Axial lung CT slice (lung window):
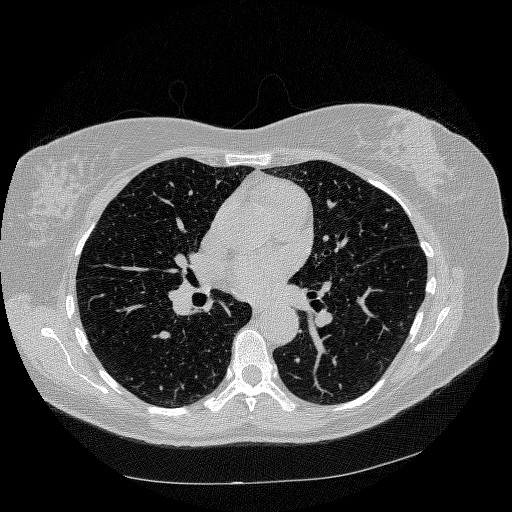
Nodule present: no